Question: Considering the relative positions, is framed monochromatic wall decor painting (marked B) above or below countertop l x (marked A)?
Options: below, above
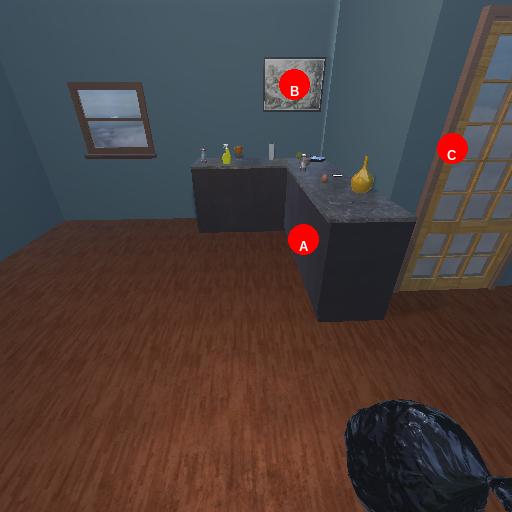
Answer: below